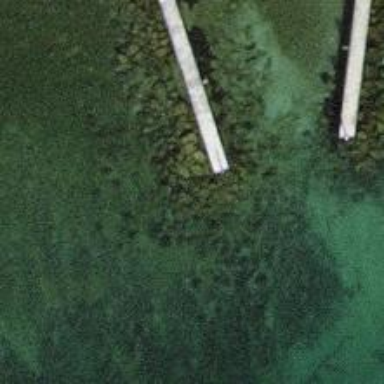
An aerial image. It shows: Man-made pier.